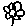
Label: flower